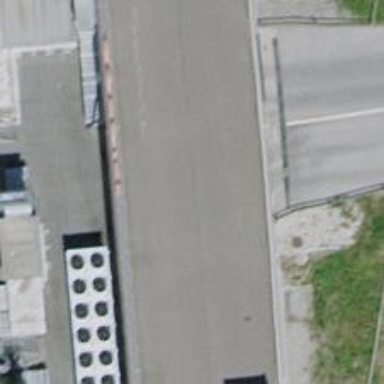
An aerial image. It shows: Charging station.